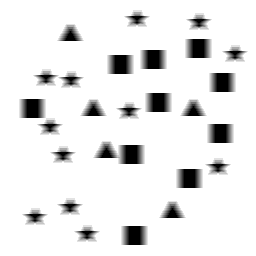
Squares: 10
Triangles: 5
Stars: 12
Total shapes: 27